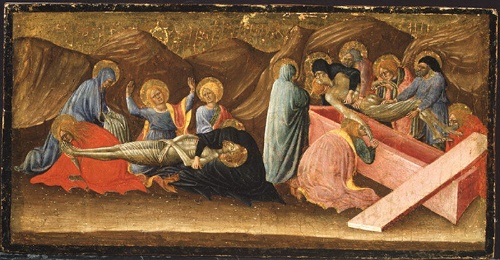
Title: The Lamentation and the Entombment
Artist: Bartolomeo di Tommaso
Artist bio: Italian, Umbrian, active by 1425–died 1453/54
Date: ca. 1445–50
Object type: Painting, predella panel
Classification: Paintings
Medium: Tempera on wood, gold ground
Dimensions: Overall 8 3/4 x 17 1/8 in. (22.2 x 43.5 cm); irregular painted surface 8 x 16 1/8 in. (20.3 x 41 cm)
Department: European Paintings
Credit line: Gwynne Andrews Fund, 1958
Accession year: 1958
Repository: Metropolitan Museum of Art, New York, NY
Tags: Sadness|Entombment|Lamentation|Christ|Virgin Mary